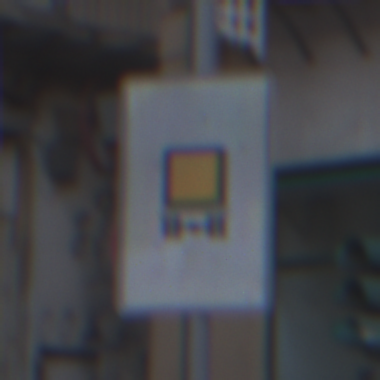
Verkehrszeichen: KennzeichnungspflichtigeFahrzeugeGefaehrlicheGueterOhnePfeilsymbol
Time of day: SunriseSunset
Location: Outdoor (Urban)
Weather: PartlyCloudy
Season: NotSpecified
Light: Natural